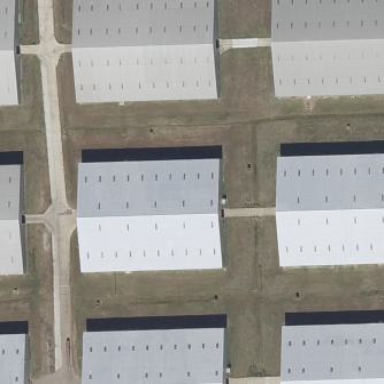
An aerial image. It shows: Warehouse building.